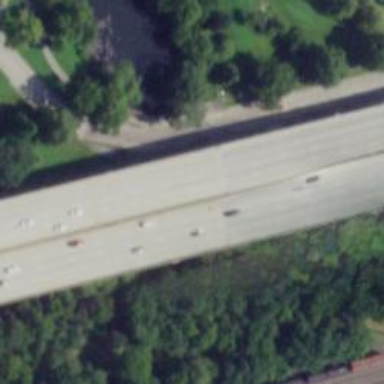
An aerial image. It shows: Viaduct bridge over motorway.